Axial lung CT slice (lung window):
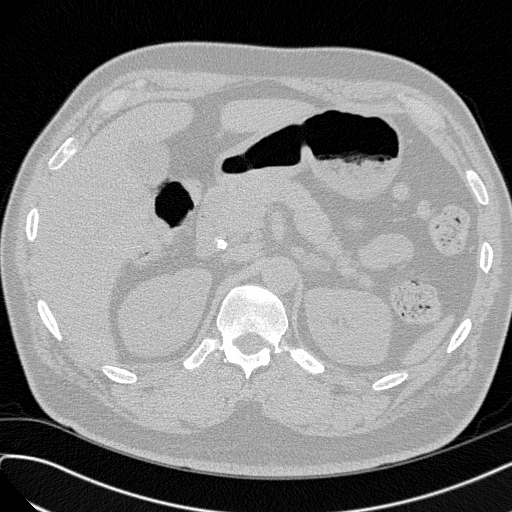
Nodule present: no